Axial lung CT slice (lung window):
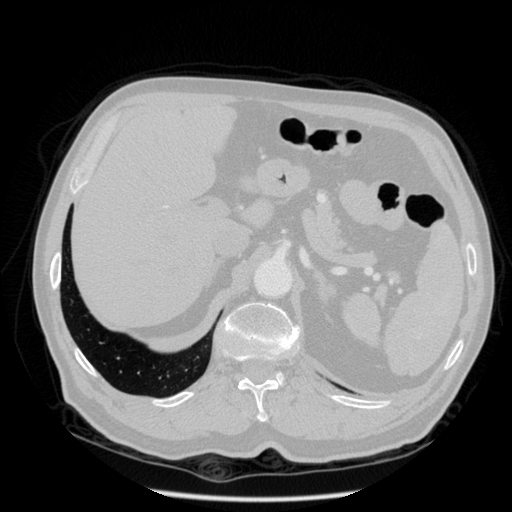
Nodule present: no